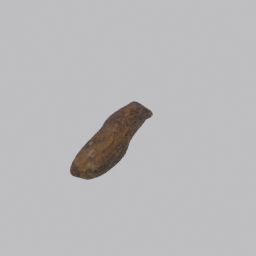
Label: nature